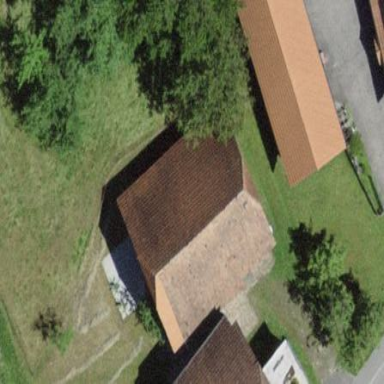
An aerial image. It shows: Rural barn.